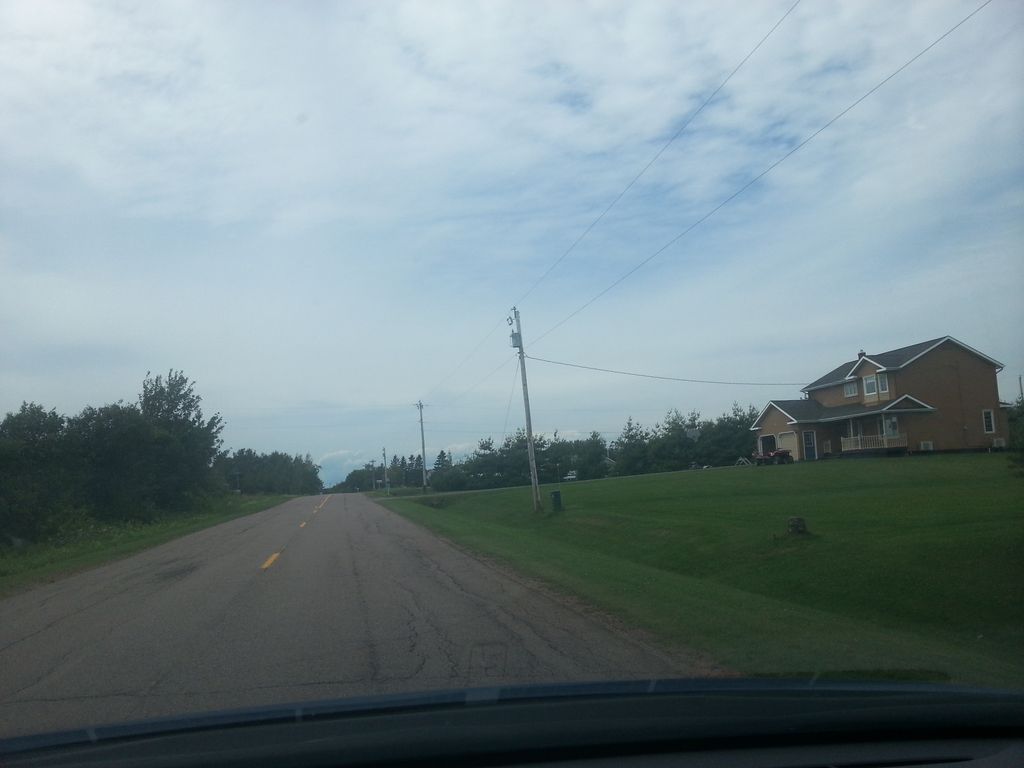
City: charlottetown